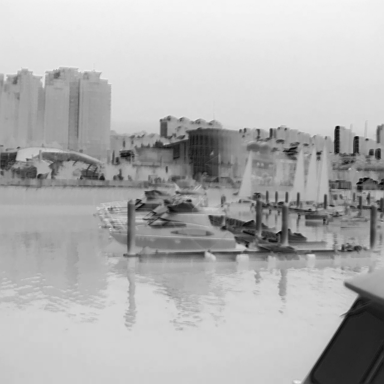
There are four canoes in the infrared image.